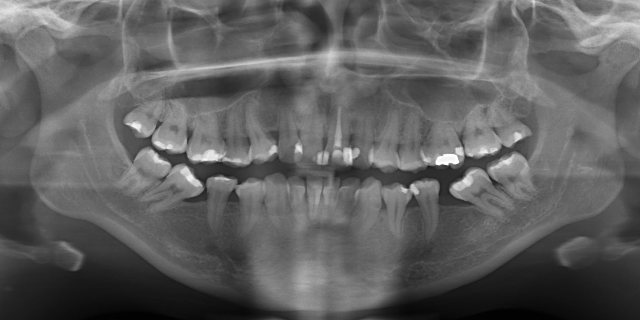
adult